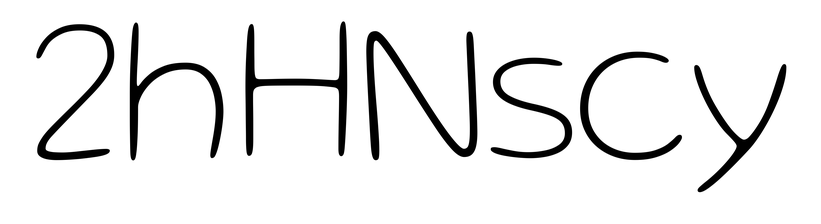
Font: Gluten_Thin